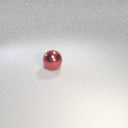
large red metal sphere